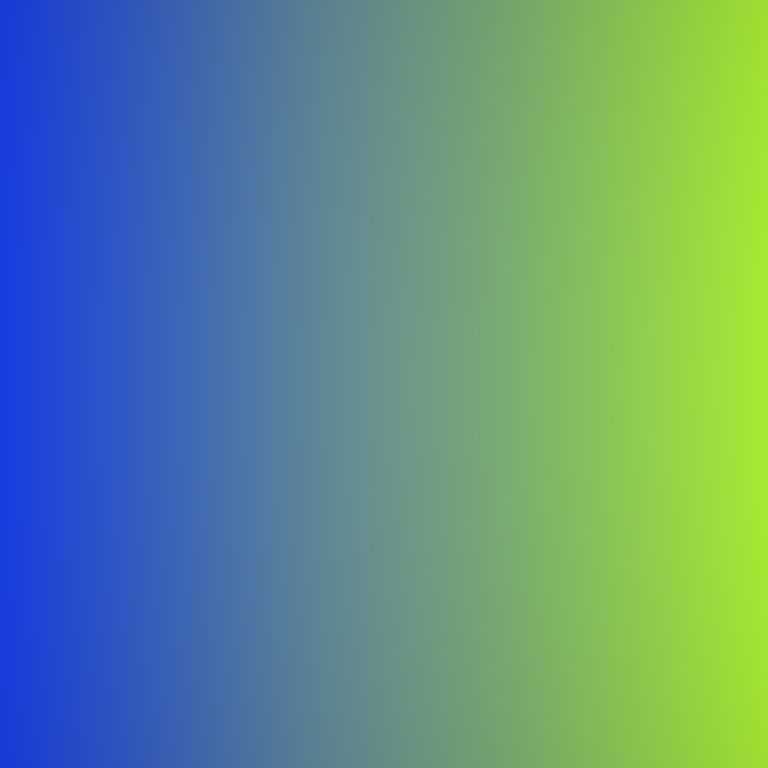
Abstract light effect, smooth gradient from deep blue to bright green, calm atmosphere, soft blend, no room, no furniture, no objects.